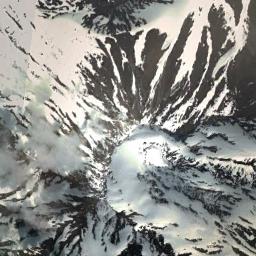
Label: snowberg